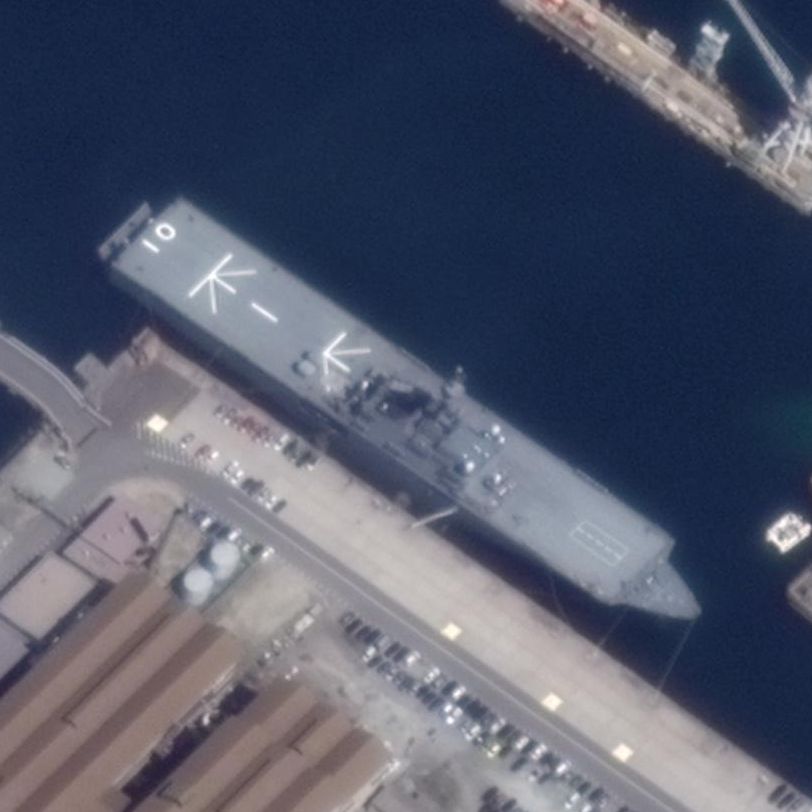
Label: assault